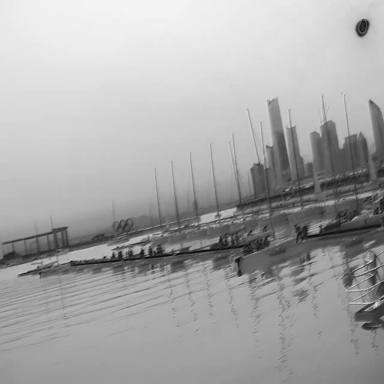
There are ten sailboats in the infrared image.